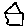
Label: house